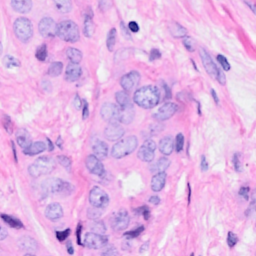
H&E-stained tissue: Breast